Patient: sex M, age 42
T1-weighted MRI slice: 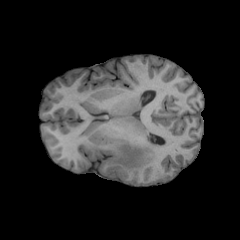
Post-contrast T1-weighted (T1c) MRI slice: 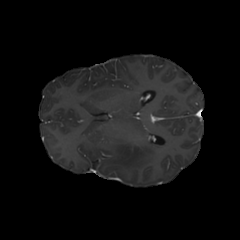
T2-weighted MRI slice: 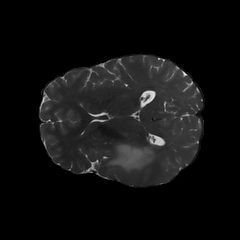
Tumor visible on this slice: yes
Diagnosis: Astrocytoma, IDH-mutant
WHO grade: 2